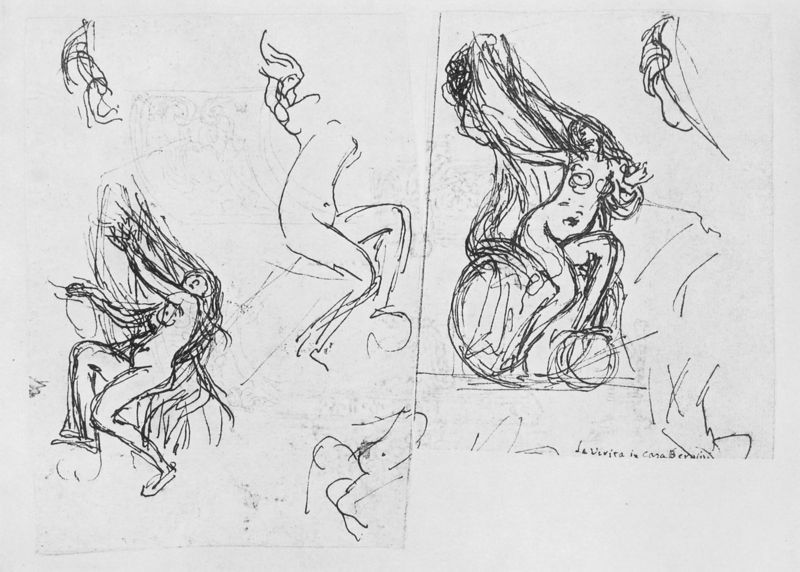
Titel: Studie für “Die Wahrheit”
Künstler: Giovanni Lorenzo Bernini
Institution: Leipzig, Museum der bildenden Künste
Schlagwörter: akt, körper, nackt, bewegung, busen, frau, kreide, schwarz, skizze, weiss, zeichen, zeichnung, haare, kreis, striche, unterschrift, bleistift, zeichnen, signo